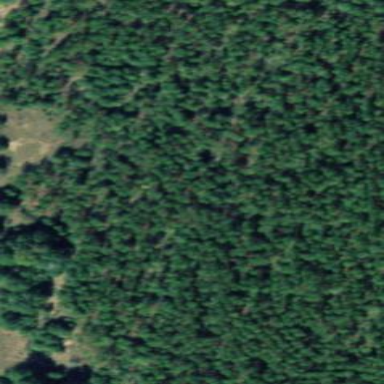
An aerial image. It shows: Evergreen needle-leaved forest.